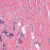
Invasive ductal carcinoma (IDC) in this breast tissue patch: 1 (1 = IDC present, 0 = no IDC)